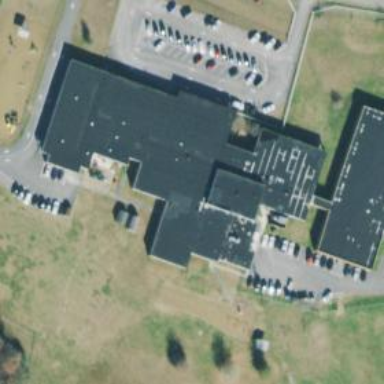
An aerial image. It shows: School.